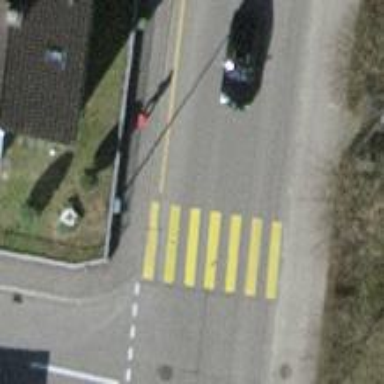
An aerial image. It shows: Zebra crossing with pedestrian island.